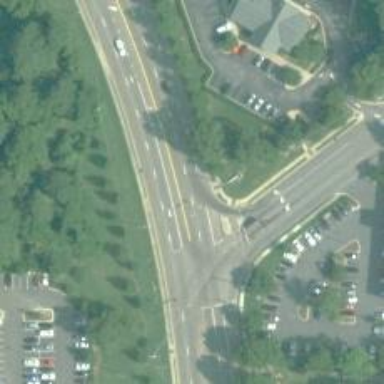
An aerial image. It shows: Asphalt road with secondary link designation.